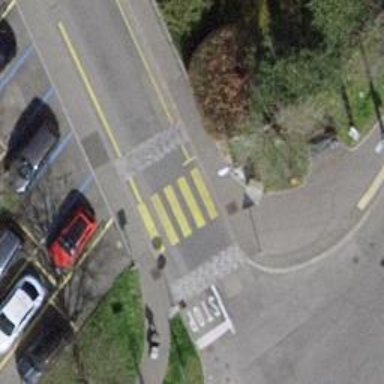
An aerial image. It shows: Zebra crossing for pedestrians.